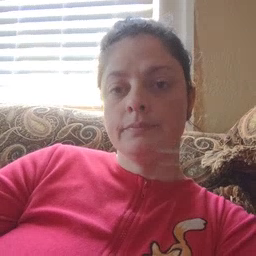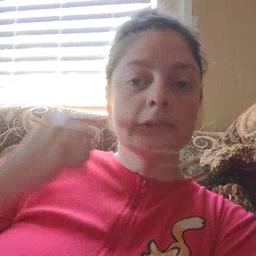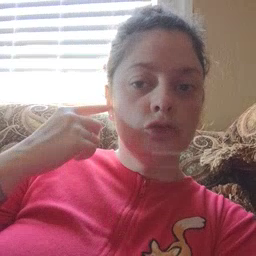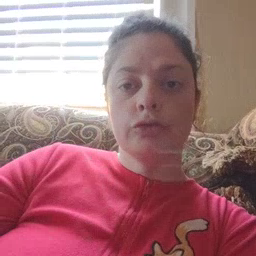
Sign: ear